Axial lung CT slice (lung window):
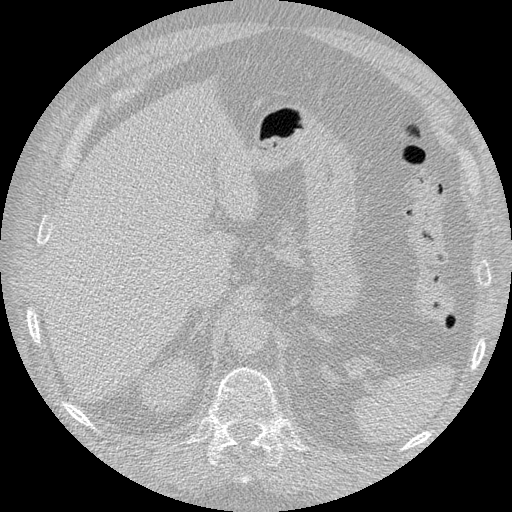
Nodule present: no